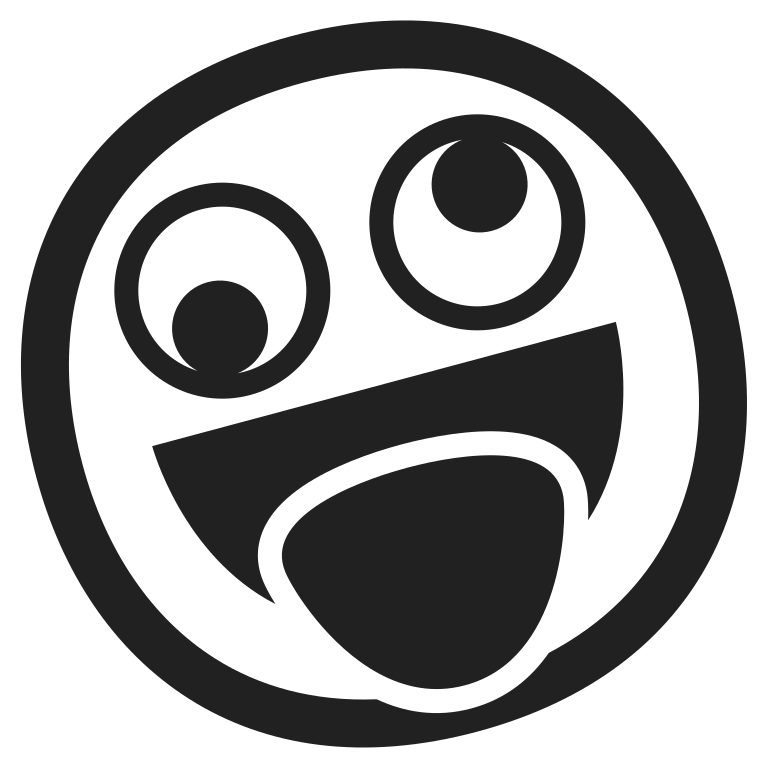
zany face high contrast